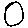
Label: circle